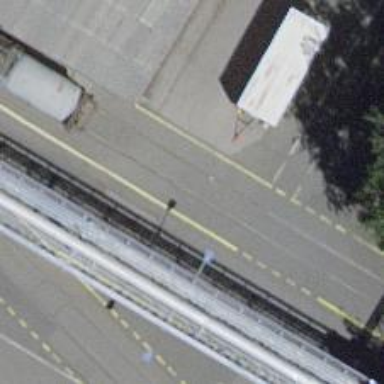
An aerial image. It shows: Single-track railway yard.